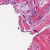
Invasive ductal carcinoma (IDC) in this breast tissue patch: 0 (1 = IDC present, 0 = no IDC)